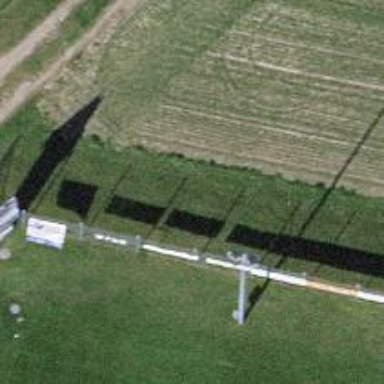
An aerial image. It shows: Floodlight.